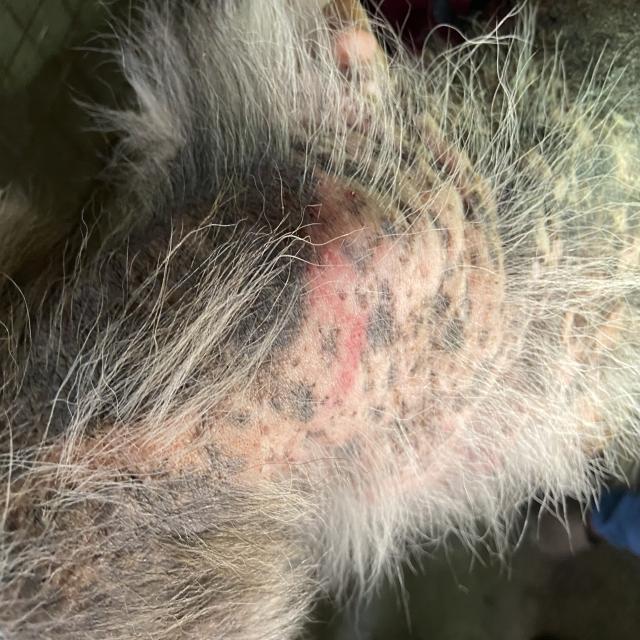
Canine demodicosis (Demodex mange) — caused by Demodex canis mites. Presents with alopecia, follicular papules, pustules, and comedones. Often localized on face and forelimbs.